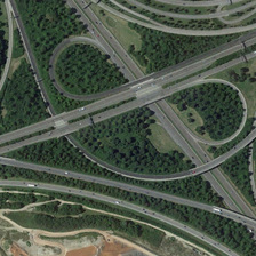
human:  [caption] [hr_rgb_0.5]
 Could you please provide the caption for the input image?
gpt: There are paths, grass and trees.

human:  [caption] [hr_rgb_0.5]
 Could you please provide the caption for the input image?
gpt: There are roads, grass and trees.

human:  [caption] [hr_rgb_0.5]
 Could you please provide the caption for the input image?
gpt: There are roads, grass and trees.

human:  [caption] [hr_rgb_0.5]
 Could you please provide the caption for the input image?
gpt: There are roads, lawns and trees.

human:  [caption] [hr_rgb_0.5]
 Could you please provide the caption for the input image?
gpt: There are roads, grass and trees.